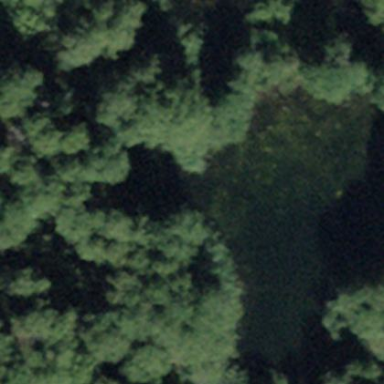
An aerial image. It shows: Pond with natural water.